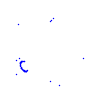
Particle: proton